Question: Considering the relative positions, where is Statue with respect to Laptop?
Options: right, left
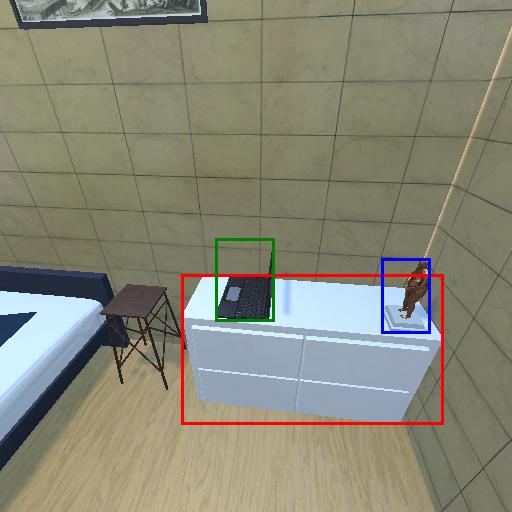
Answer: right